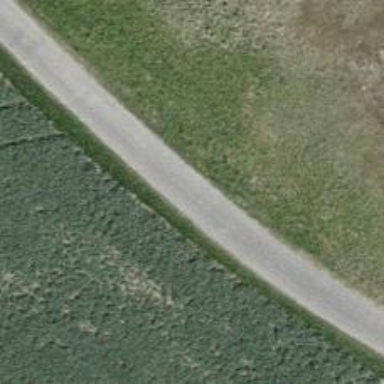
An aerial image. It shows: Gravel track.